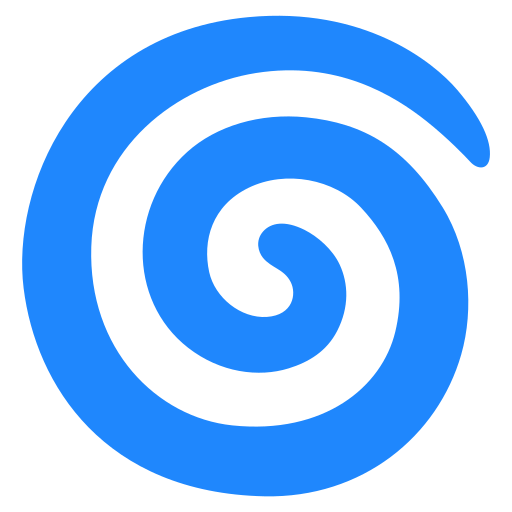
Emoji: 🌀